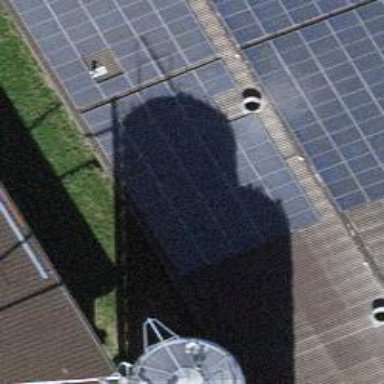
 consisting of solar photovoltaic panels."